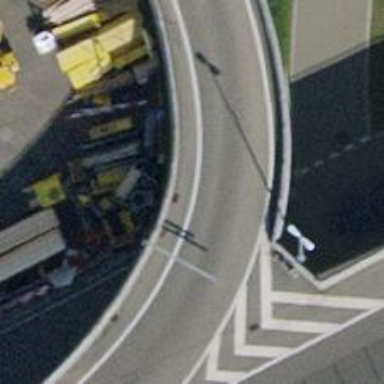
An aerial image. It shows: Asphalt driveway bridge designed for service vehicles.